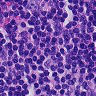
Metastatic tissue present: no